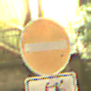
Verkehrszeichen: VerbotDerEinfahrt
Zusatzzeichen unten: EinspurigeFahrzeugeFrei4
Umgebung: Outdoor, Urban
Tageszeit: Night
Wetter: PartlyCloudy
Licht: Artificial
Jahreszeit: NotSpecified
Kontrast: HighContrast